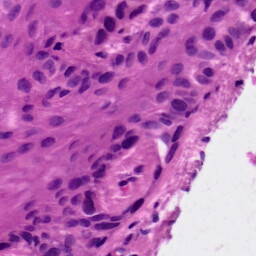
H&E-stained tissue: Skin